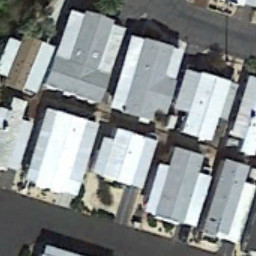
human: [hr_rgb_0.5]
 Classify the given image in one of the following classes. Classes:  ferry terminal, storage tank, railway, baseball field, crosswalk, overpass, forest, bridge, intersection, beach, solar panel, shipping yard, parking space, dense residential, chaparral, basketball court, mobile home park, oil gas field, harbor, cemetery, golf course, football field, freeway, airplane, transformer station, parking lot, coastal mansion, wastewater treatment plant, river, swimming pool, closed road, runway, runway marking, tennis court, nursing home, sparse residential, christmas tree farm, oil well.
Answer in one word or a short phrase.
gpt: mobile home park